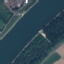
Land use / land cover: River